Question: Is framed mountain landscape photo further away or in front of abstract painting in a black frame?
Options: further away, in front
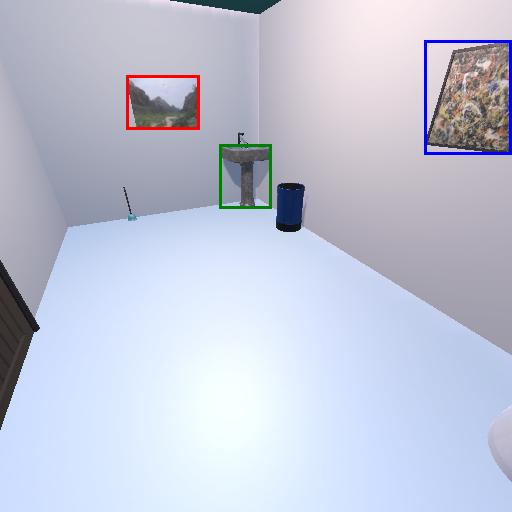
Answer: further away